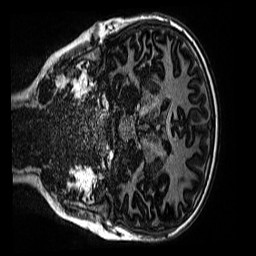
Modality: MP2RAGE
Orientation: coronal
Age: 10
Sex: male
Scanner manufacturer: siemens
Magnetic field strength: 3 T
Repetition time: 4 s
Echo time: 0.00299 s